Question: When I create combo box in particular only one 3rd column using table viewer in Eclipse SWT.
I think I've done everything ok until now, however when I compile the code then i get error:

Code:
'''
public void createPartControl(Composite parent) {
Composite tableComposite = new Composite(parent, SWT.NONE);
tableColumnLayout = new TableColumnLayout();
tableComposite.setLayout(tableColumnLayout);
tableComposite.setLayoutData(new GridData(SWT.FILL, SWT.FILL, true,
true));
tableViewer = new TableViewer(tableComposite, SWT.MULTI | SWT.H_SCROLL
| SWT.V_SCROLL);
tableViewer.setContentProvider(ArrayContentProvider.getInstance());
// TODO viewer.setLabelProvider(new ViewLabelProvider());
table = tableViewer.getTable();
// Table table = tableViewer.getTable();
table.setHeaderVisible(true);
table.setLinesVisible(true);
String[] titles = { "Threat Name", "Category Name", "Status",
"Priority", "Description", "Justification" };
int[] bounds = { 100, 100, 100, 100 };
TableViewerColumn col = createTableViewerColumn(titles[2], bounds[2], 2);
col.setLabelProvider(new ColumnLabelProvider() {
@Override
public String getText(Object element) {
Dummy p = (Dummy) element;
return p.getValue();
}
});
col.setEditingSupport(new FirstValueEditingSupport(tableViewer));
}
private SelectionAdapter getSelectionAdapter(final TableColumn column,
final int index) {
SelectionAdapter selectionAdapter = new SelectionAdapter() {
@Override
public void widgetSelected(SelectionEvent e) {
tableViewer.refresh();
}
};
return selectionAdapter;
}
private static class Dummy {
public String value;
public Dummy(String value) {
this.value = value;
}
public String getValue() {
return value;
}
public void setValue(String value) {
this.value = value;
}
}
public static class FirstValueEditingSupport extends EditingSupport {
private final TableViewer viewer;
private final CellEditor editor;
private final String[] possibleValues = { "Mitigated",
"Not Applicable", "Not Started", "Needs Investigation" };
public FirstValueEditingSupport(TableViewer viewer) {
super(viewer);
this.viewer = viewer;
this.editor = new ComboBoxCellEditor(viewer.getTable(),
possibleValues);
}
@Override
protected CellEditor getCellEditor(Object element) {
return editor;
}
@Override
protected boolean canEdit(Object element) {
return true;
}
@Override
protected Object getValue(Object element) {
Dummy dummy = (Dummy) element;
int index = 0;
for (int i = 0; i < possibleValues.length; i++) {
if (Objects.equals(possibleValues[i], dummy.getValue())) {
index = i;
break;
}
}
return index;
}
@Override
protected void setValue(Object element, Object value) {
Dummy dummy = (Dummy) element;
int index = (Integer) value;
dummy.setValue(possibleValues[index]);
viewer.update(element, null);
}
}
private void fillRows(String shortdesc, String categ, String descp) {
System.out.println("fillRows call from above method.");
TableColumn status_Name_Col = tableViewer.getTable().getColumn(2);
System.out.println("**************** status_Name_Col ************ "
+ status_Name_Col);
tableViewer
.addSelectionChangedListener(new ISelectionChangedListener() {
@Override
public void selectionChanged(
SelectionChangedEvent selectionChangedEvent) {
StructuredSelection selection = (StructuredSelection) selectionChangedEvent
.getSelection();
System.out.println(((Dummy) selection.getFirstElement())
.getValue());
}
});
List<Dummy> elements = new ArrayList<>();
for (int i = 0; i < Connection.Number_Of_Connection; i++) {
elements.add(new Dummy("First option"));
}
tableViewer.setInput(elements);
tableColumnLayout.setColumnData(status_Name_Col, new ColumnWeightData(
1, true));
tableViewerColumn.setEditingSupport(new FirstValueEditingSupport(
tableViewer));
}
'''
Questions:
how to display combo box in particular only one column?
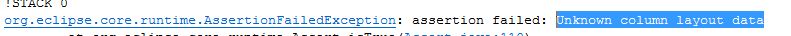
Answer: You must not do the 'TableViewer' 'setInput' call until you have set up on the table. All the content providers, label providers, column layouts, editing support, .... must be set before 'setInput' is called.
You must also call 'setColumnData' for every column you create.